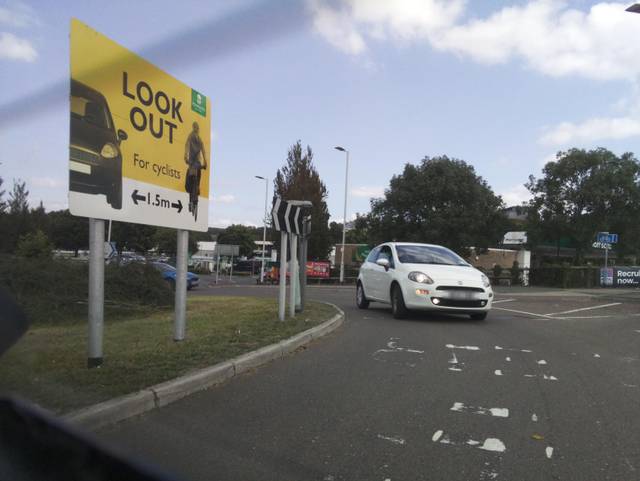
Region: United Kingdom
Coordinates: 50.365, -4.101